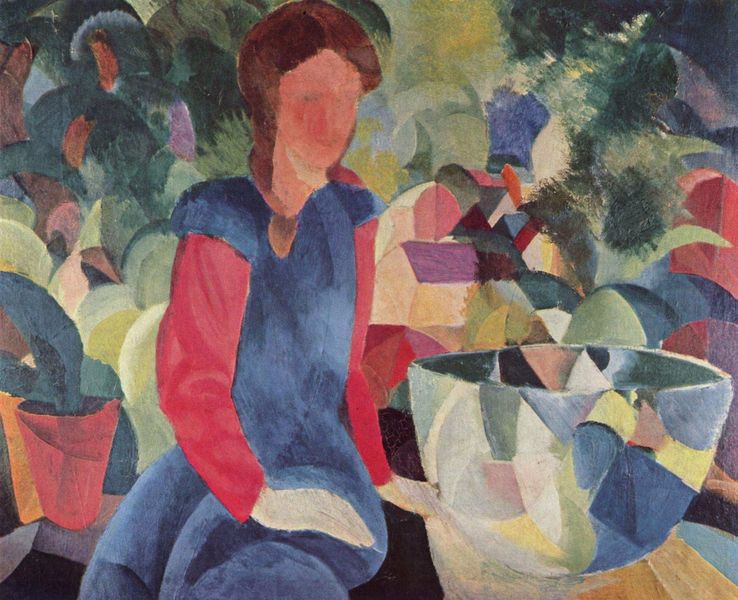
Titel: Mädchen mit Fischglocke
Künstler: August Macke
Standort: Wuppertal
Institution: Städtisches Museum
Schlagwörter: baum, blau, dunkel, gemälde, hand, laub, schatten, wasser, weiß, bäume, frauen, gelb, grün, impressionismus, kubismus, kubistisch, landschaft, menschen, mädchen, ocker, sitzen, stadt, blume, blumen, braun, bunt, fenster, frau, frisur, glas, haar, hell, holz, kleid, licht, mund, nase, orange, schwarz, tisch, dach, dame, haus, park, rot, beige, expressionismus, arm, arme, augen, bluse, falten, gesicht, mensch, schale, schüssel, ärmel, hals, hände, portrait, öl, häuser, natur, gold, haare, pose, sitzend, person, pflanze, pflanzen, mittelscheitel, rosa, scheitel, wald, oval, rund, garten, vase, beine, blumentopf, schürze, topf, bein, ruhig, fassade, perspektive, haltung, abstrakt, farben, fläche, flächen, modern, dächer, giebel, farbe, formen, lila, tag, violett, bank, sitzende, monet, sitzt, manet, palme, schenkel, still, wasserglas, macke, tanne, mosaik, geometrisch, maserung, verschwommen, gelassen, bürgerlich, kaktus, pferdekopf, pullover, klee, gesichtslos, kuben, lady, anmutig, august, robert, halbkreise, marc, murnau, august macke, delaunay, orphismus, lichtbrechung, abgestützt, amr, tunisreise, vas, ohne gesicht, delaunauy, hausschüssel, e, kein gesicht, pfalanze